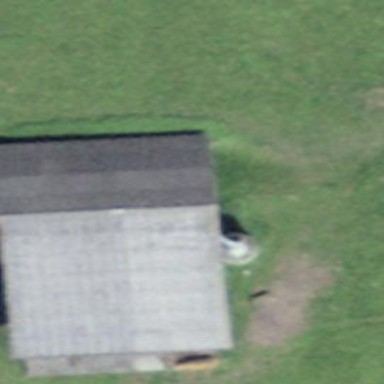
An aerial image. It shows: Barn.